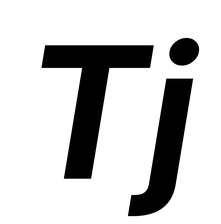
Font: Inter-Italic_Bold_Italic